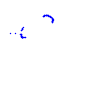
Particle: kaon